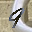
Label: 9